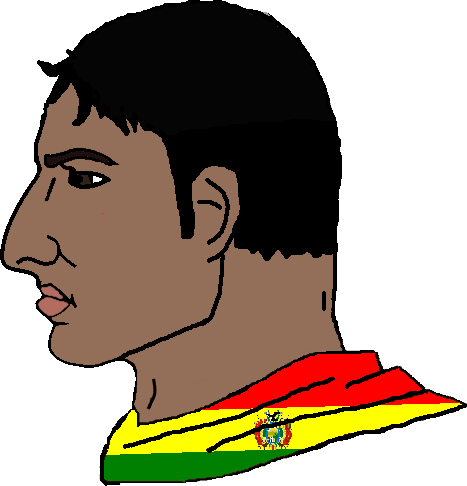
Label: 4_Yes_Chad